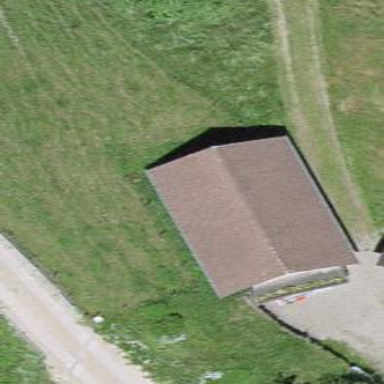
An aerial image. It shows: Rural barn.